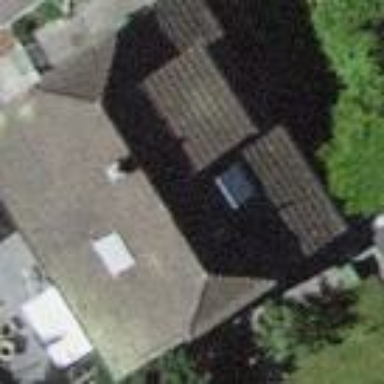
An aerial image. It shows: Detached building with half-hipped roof.